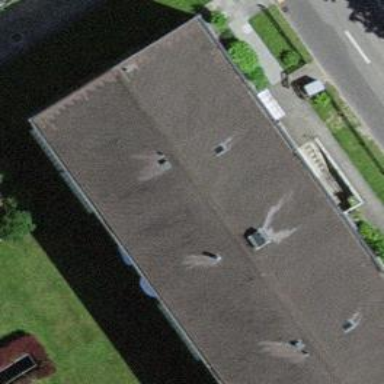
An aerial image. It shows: Gabled roof adorns the apartments building.